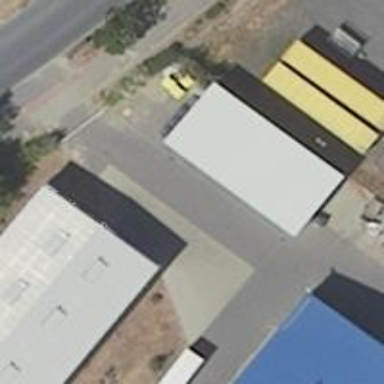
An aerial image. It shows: Shed building.